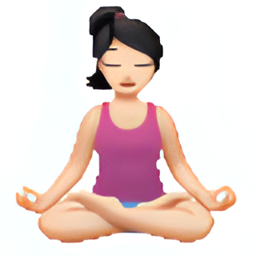
Name: person in lotus position
Emoji: 🧘🏻
Group: People & Body
Sub-group: person-resting